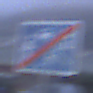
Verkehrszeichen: EndeVerkehrsberuhigterBereich
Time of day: SunriseSunset
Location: Outdoor (Urban)
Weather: Overcast
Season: NotSpecified
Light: Natural